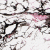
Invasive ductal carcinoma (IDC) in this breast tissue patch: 0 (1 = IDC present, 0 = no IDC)